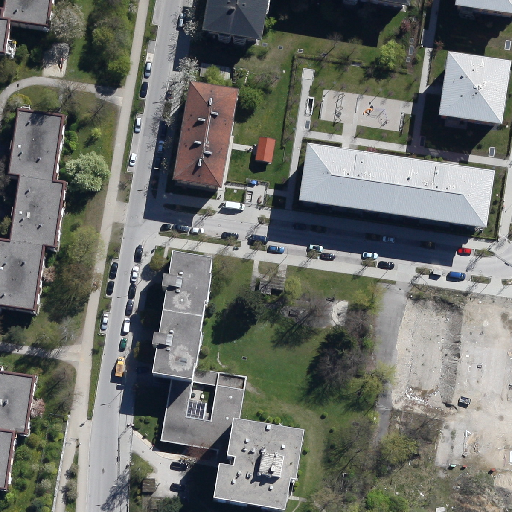
Referring expression: light-duty vehicle driving on the road